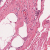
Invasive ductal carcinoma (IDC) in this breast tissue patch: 0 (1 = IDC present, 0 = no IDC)